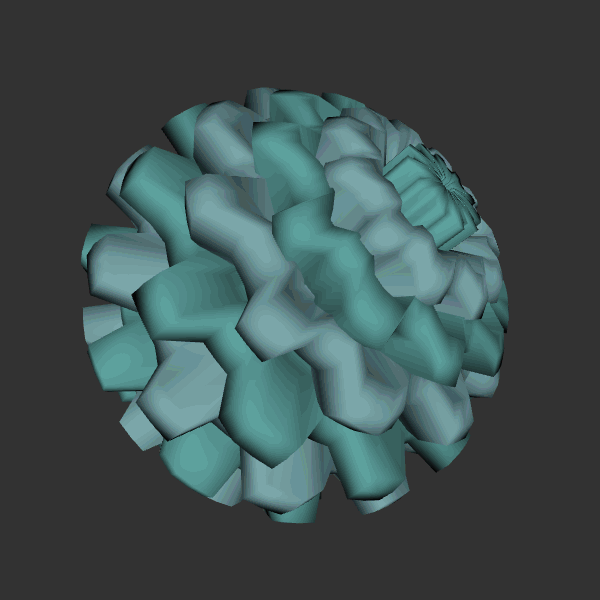
Background: dark